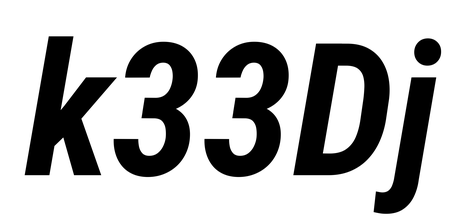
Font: Roboto-Italic_Condensed_Bold_Italic